На сколько процентов изменится фокусное расстояние тонкой плосковыпуклой линзы при ее нагреве от $0^{\circ}С$ до $100^{\circ}С$, если при $0^{\circ}С$ фокусное расстояние равно $F_{0}$, а показатель преломления $n$? Коэффициент линейного расширения материала линзы $\alpha=25 \cdot 10^{-6}~К^{-1}$. Линза изготовлена из материала плотности $\rho$. Можно считать, что $(n-1) \propto \rho$.
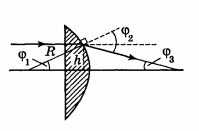
Решение: Иллюстрация к решению приведена на рисунке.  Пусть $\varphi_{1} \approx h / R$, тогда $\varphi_{2}=n \varphi_{1}$, $\varphi_{3}=\varphi_{2}-\varphi_{1}=(n-1) \varphi_{1}$, откуда$$F=\frac{h}{\varphi_{3}}=\frac{R}{n-1}.$$Используя условие задачи, что $n-1 \sim \rho$,можно предложить следующую цепочку рассуждений:$$\begin{gathered}\frac{n-1}{\rho}=\frac{n_{0}-1}{\rho_{0}}; R=R_{0}(1+\alpha \Delta t); \\V=V_{0}(1+3 \alpha \Delta t); \\\rho \sim \frac{1}{V} \sim \frac{1}{1+3 \alpha \Delta t} \approx 1-3 \alpha \Delta t, \frac{\rho}{\rho_{0}}=1-3 \alpha \Delta t; \\F_{100}=\frac{R_{0}(1+\alpha \Delta t)}{\left(n_{0}-1\right)(1-3 \alpha \Delta t)}=F_{0}(1+4 \alpha \Delta t); \\\frac{\Delta F}{F_{0}}=4 \alpha \Delta t=1 \text% .\end{gathered}$$
Ответ: $$\frac{\Delta F}{F_{0}}=4 \alpha \Delta t=1 \text% .$$
Темы:
T, Оптика, Геометрическая оптика, Всероссийские, Линзы, Метод размерностей